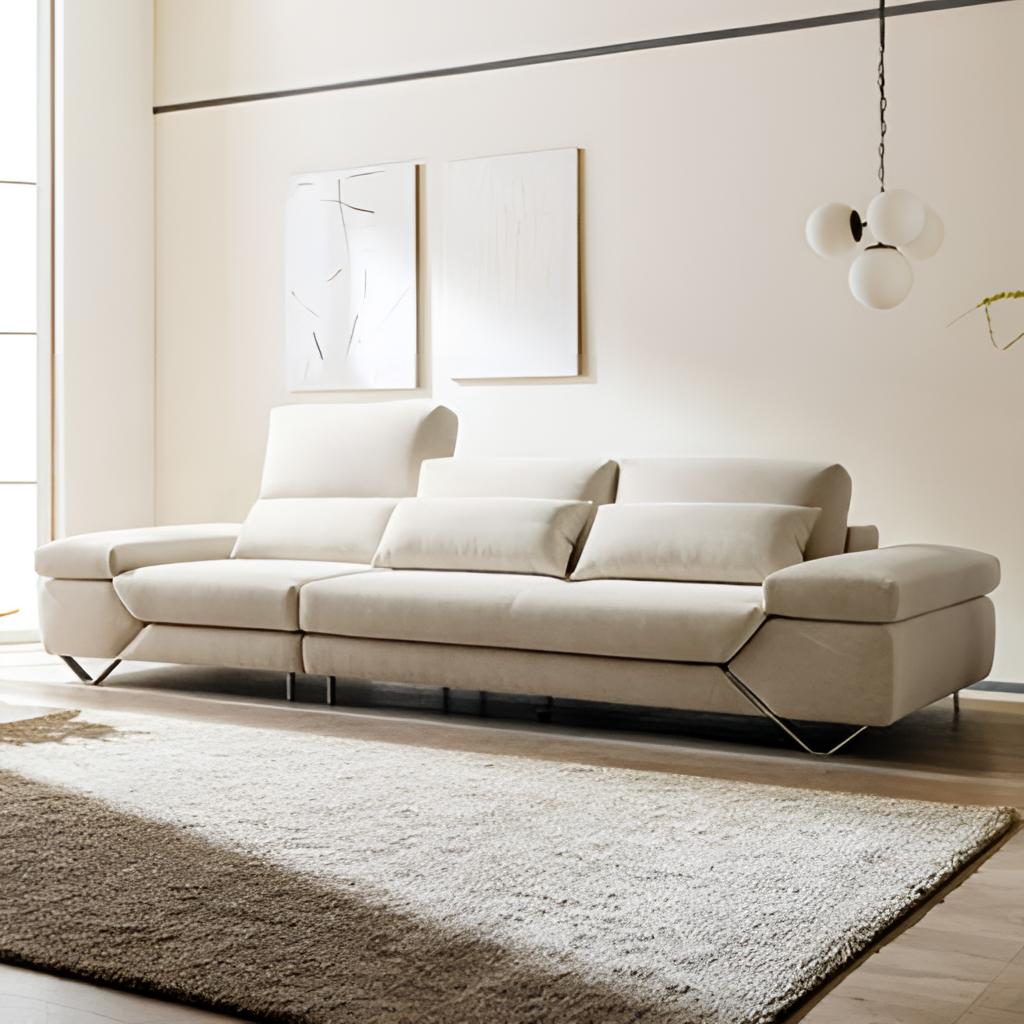
living room, fabric sofa, modern, wood flooring, with plank pattern, cream paint wallpaper, with solid pattern